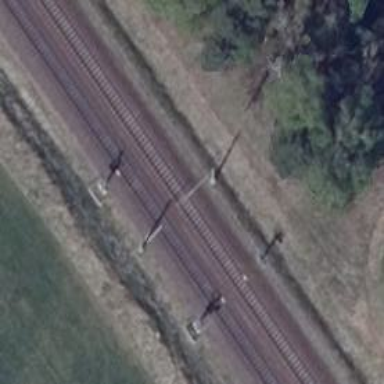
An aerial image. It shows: Railway signal.